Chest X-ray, AP view. Patient: 56 years old, sex M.
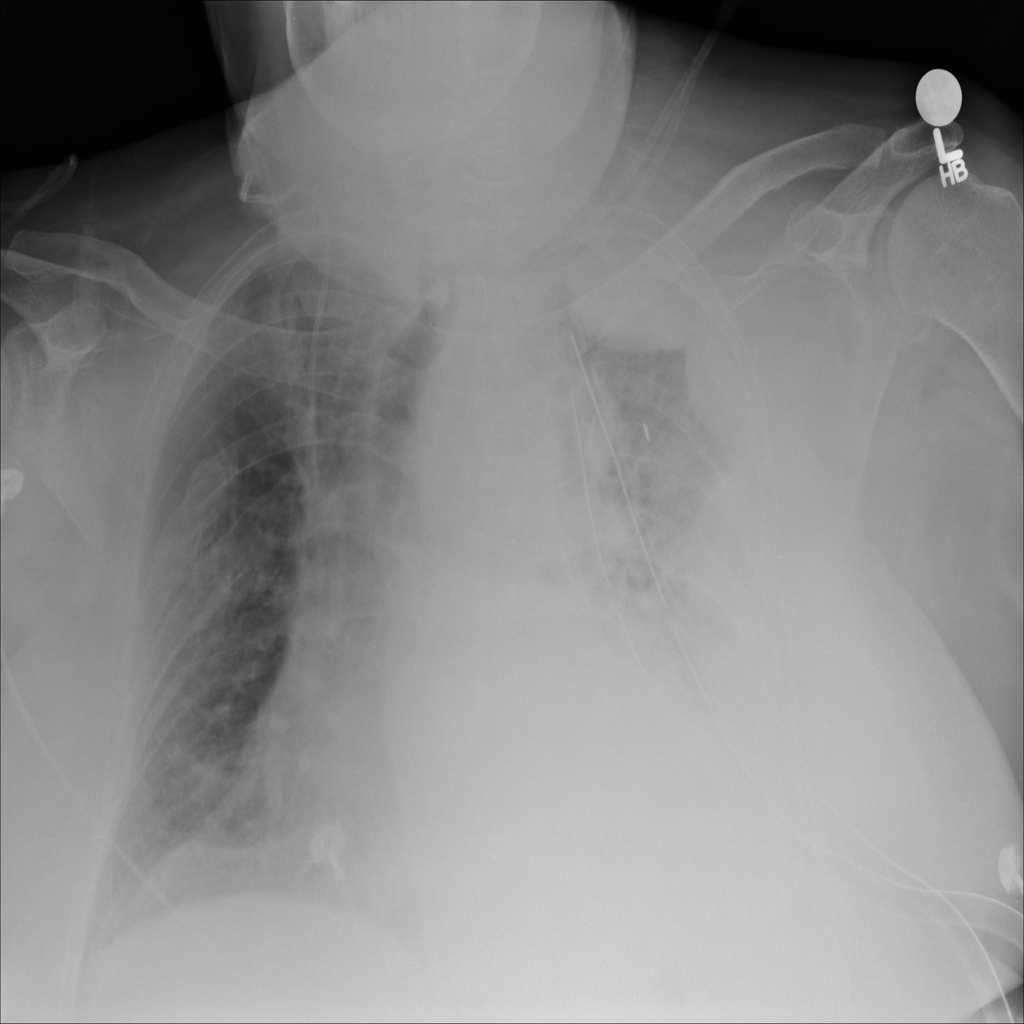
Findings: No Finding